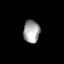
Tissue: lung
Cell type: Endothelial cells
Senescence score: 0.5842
Nuclear area (px): 367
Mean DAPI intensity: 160.763